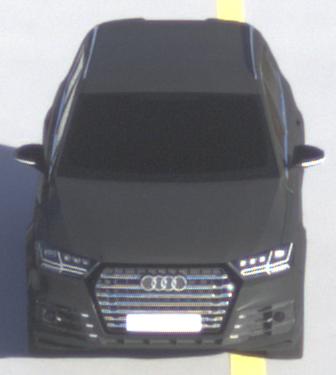
Make: Audi
Model: SQ7
Detailed model: -
Model produced from: 2016
Model produced until: 2018
Doors: 5
Color: black
Road condition: dry road
Daytime: morning or afternoon
Contrast: high contrast